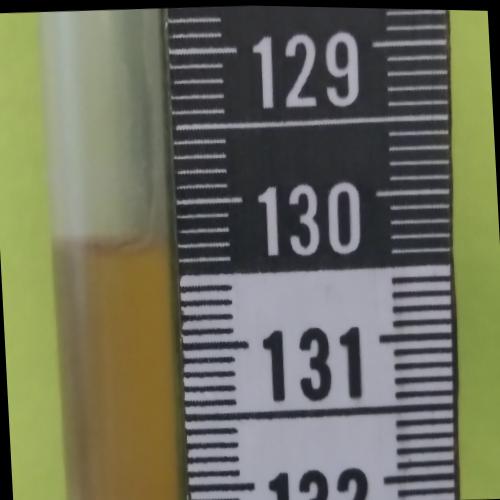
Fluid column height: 130.3 cm